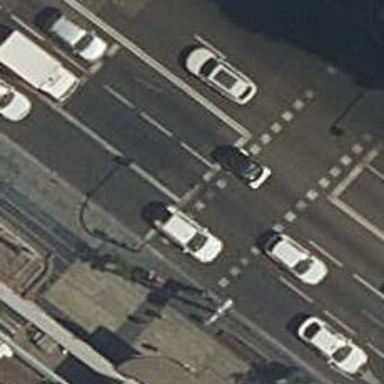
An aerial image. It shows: Kerb serving as barrier.